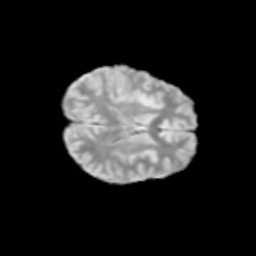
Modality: T2w
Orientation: axial
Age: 12
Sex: female
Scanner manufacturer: siemens
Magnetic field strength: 3 T
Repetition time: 3.8 s
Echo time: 0.07 s